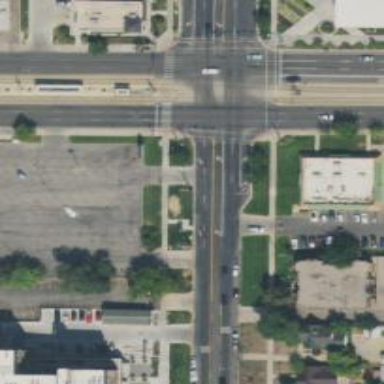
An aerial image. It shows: Asphalt footway with marked crossing lines.